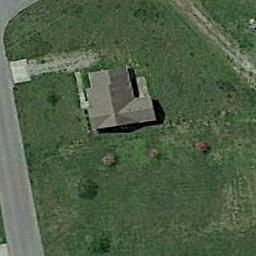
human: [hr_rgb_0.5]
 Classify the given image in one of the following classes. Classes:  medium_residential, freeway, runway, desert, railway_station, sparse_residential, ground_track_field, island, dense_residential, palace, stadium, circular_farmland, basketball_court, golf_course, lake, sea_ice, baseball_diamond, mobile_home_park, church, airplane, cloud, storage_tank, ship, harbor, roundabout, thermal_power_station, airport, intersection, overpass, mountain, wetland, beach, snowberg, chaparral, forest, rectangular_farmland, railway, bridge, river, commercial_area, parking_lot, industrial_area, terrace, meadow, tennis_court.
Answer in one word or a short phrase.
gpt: sparse_residential